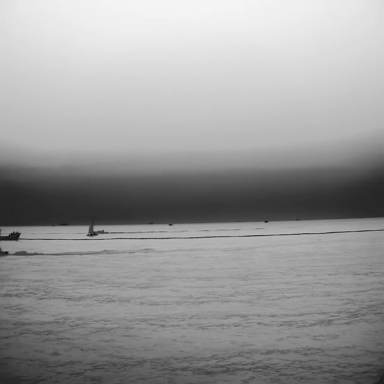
There are two objects shown in the infrared image, including a sailboat, and a bulk_carrier.